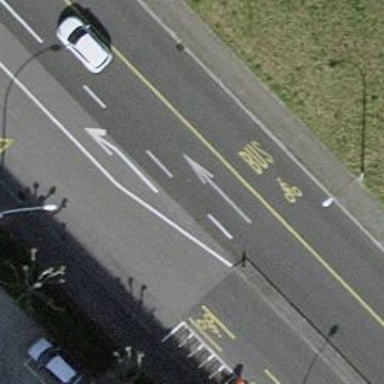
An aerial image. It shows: Secondary road with asphalt surface. It has designated lane for cyclists on the left and lane for buses on the right. The lane on the right is shared between cyclists and buses.